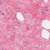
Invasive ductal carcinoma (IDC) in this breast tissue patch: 0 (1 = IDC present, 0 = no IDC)